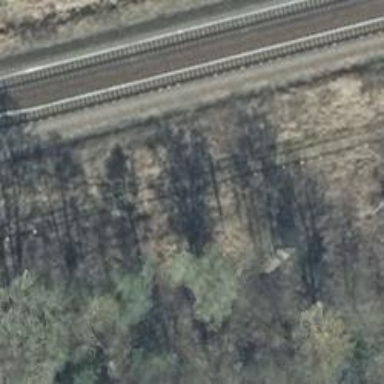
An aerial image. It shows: Disused railway siding with electrified contact line.